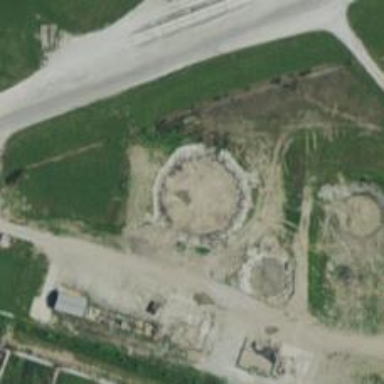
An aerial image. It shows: Storage tank with man-made structure.